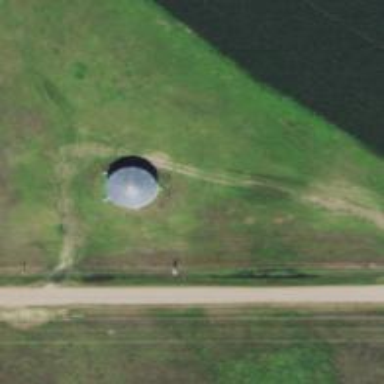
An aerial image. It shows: Silo.